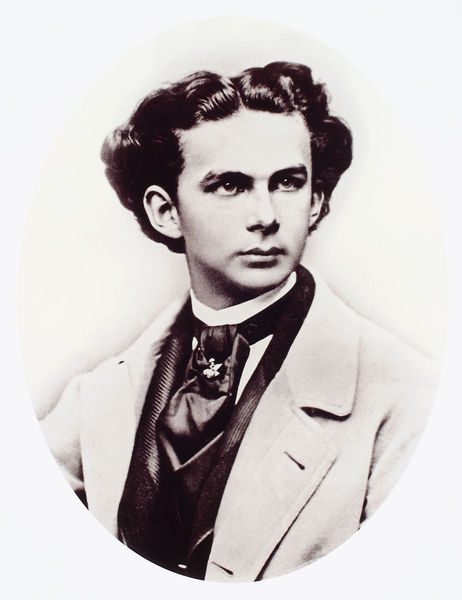
Titel: König Ludwig II.
Künstler: Joseph Albert
Schlagwörter: mann, weiß, frisur, haar, mund, nase, ohr, schwarz, blick, anzug, augen, gesicht, kragen, hals, portrait, haare, mantel, lippen, locken, ohren, krawatte, weste, foto, schwarz-weiß, photo, persönlichkeit, fotographie, ludwig, sacko, liebhaber, bekannte person, wese, haasre